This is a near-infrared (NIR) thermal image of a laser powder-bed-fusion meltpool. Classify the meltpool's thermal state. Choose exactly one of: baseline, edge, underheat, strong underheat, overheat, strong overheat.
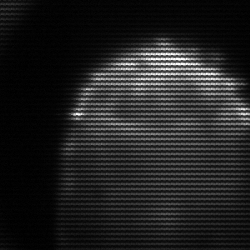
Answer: edge